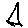
Label: triangle